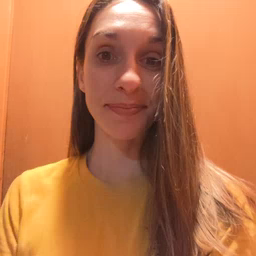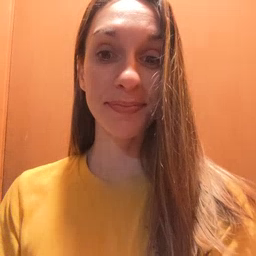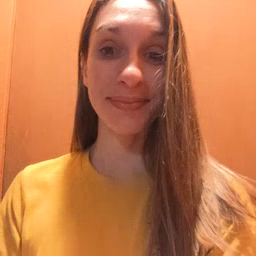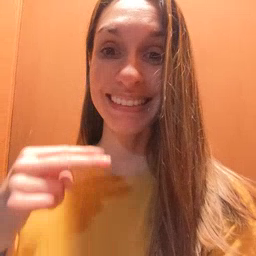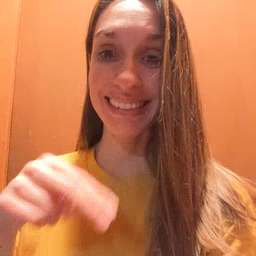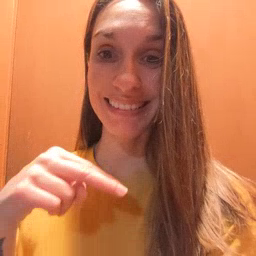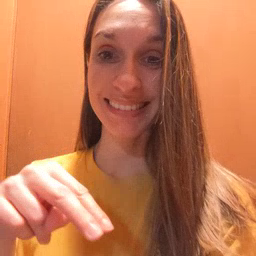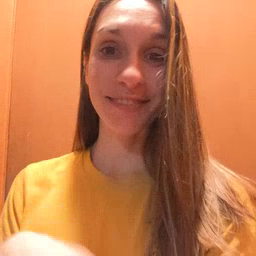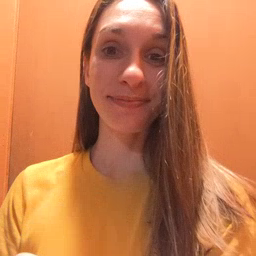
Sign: dance